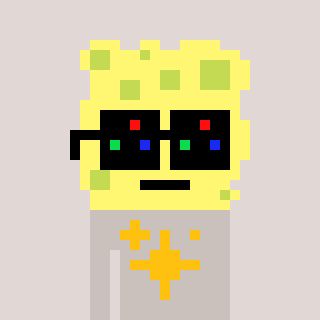
a pixel art character with square black sunglasses, a sponge-shaped head and a foggrey-colored body on a warm background